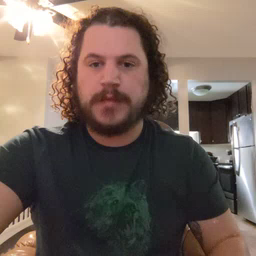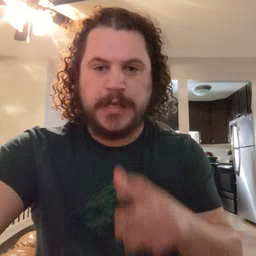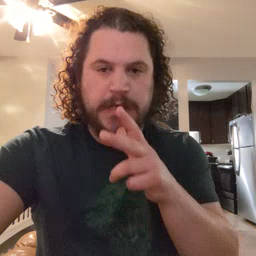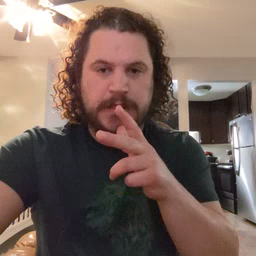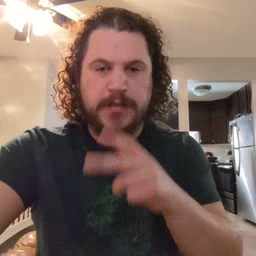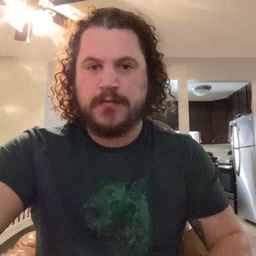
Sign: hen